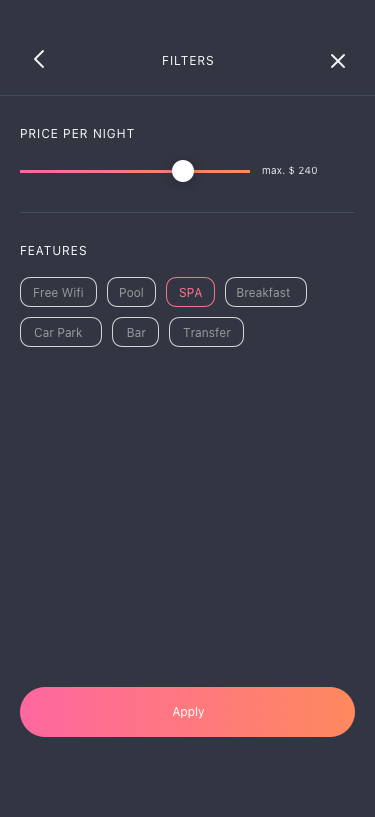
Text in this UI design:
Transfer
Bar
Car Park
Breakfast
SPA
Pool
Free Wifi
FEATURES
max. $ 240
PRICE PER NIGHT
FILTERS